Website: macys
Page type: delivery-shipping
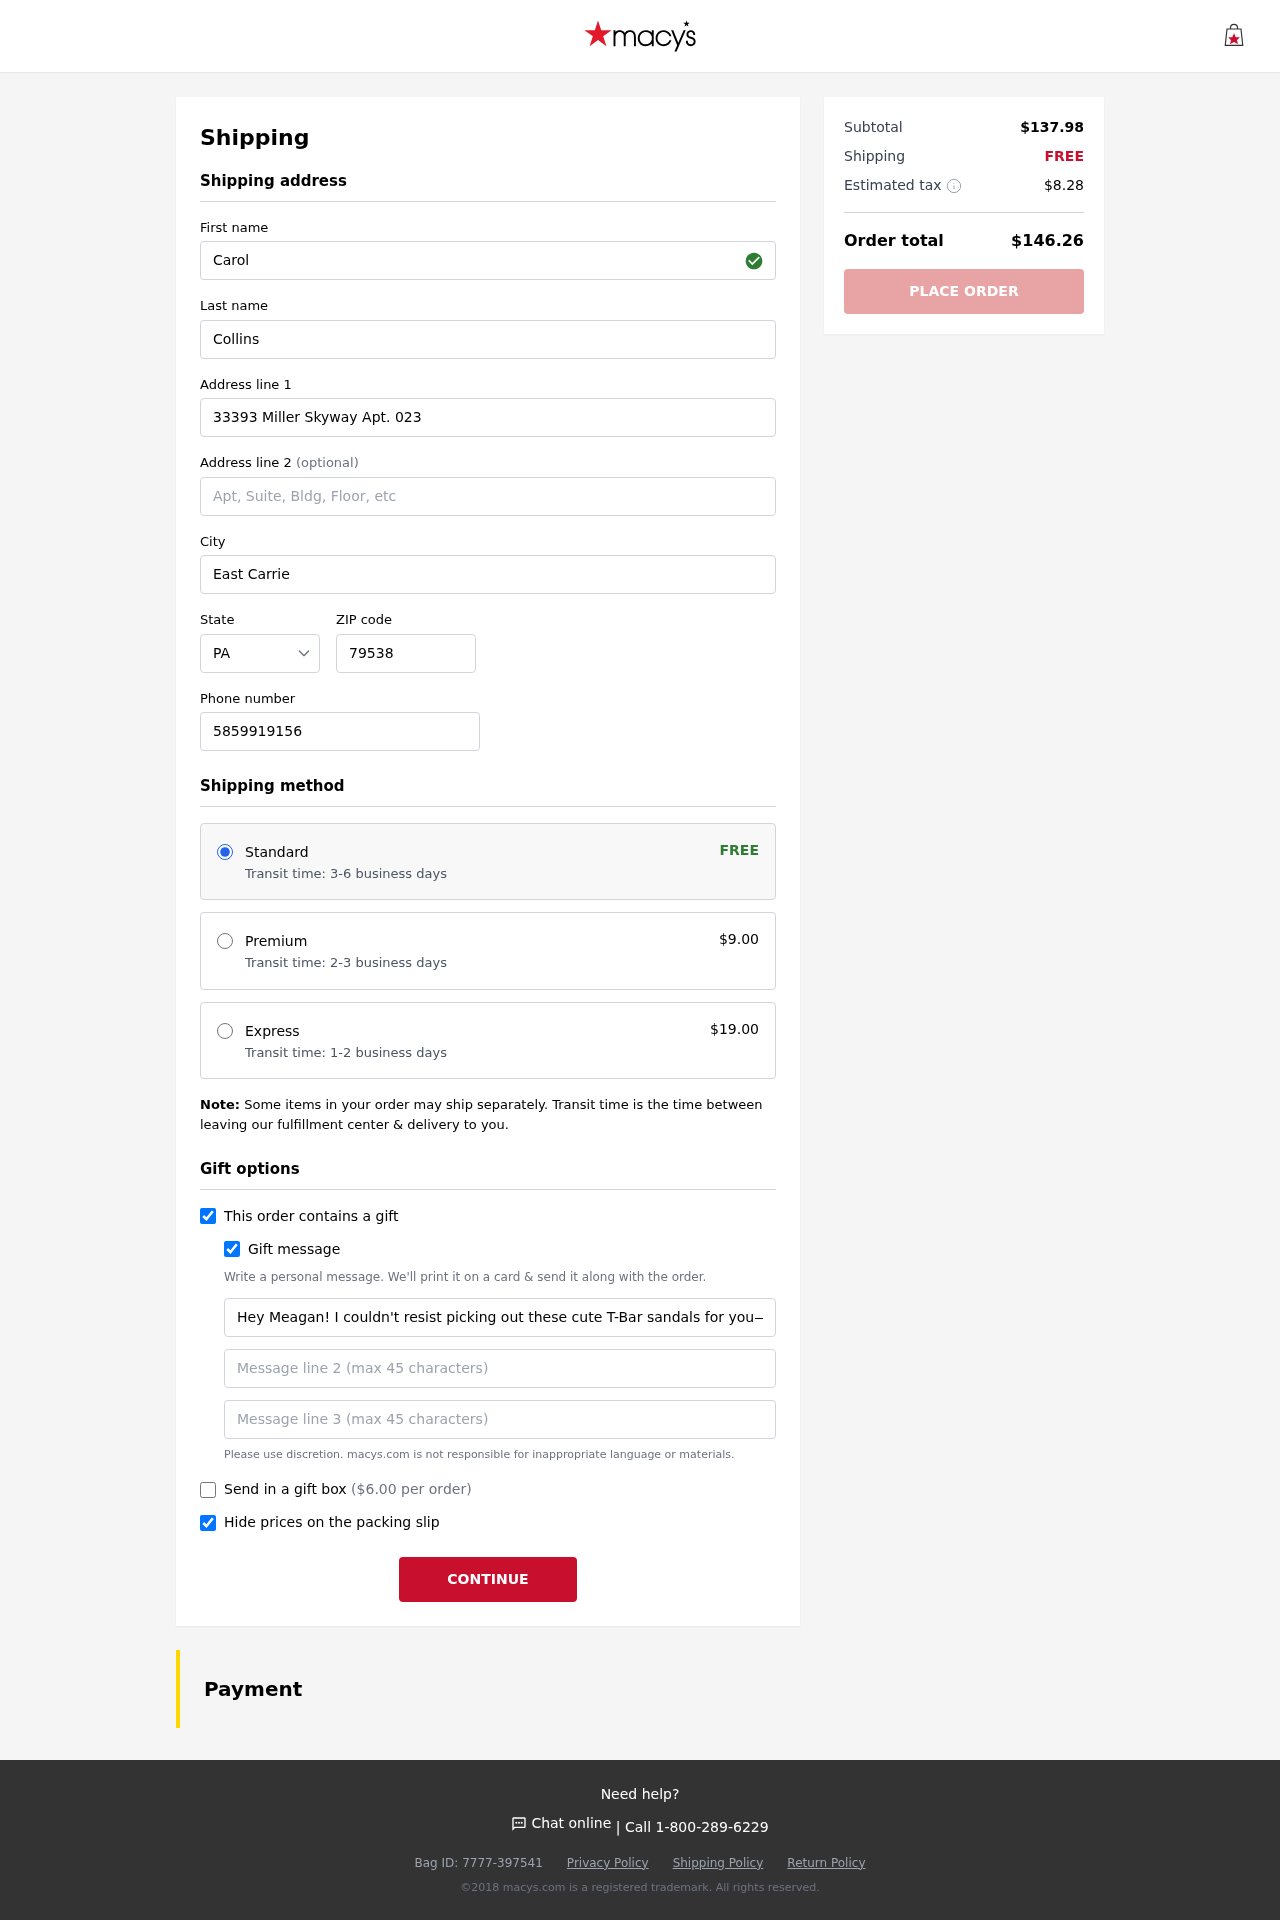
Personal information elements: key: PII_STATE_ABBR
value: PA
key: PII_FIRSTNAME
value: Carol
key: PII_LASTNAME
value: Collins
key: PII_STREET
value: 33393 Miller Skyway Apt. 023
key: PII_CITY
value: East Carrie
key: PII_POSTCODE
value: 79538
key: PII_PHONE
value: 5859919156
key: PII_GIFT_MESSAGE
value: Hey Meagan! I couldn't resist picking out these cute T-Bar sandals for you—I remember you mentioning how much you wanted something stylish for summer outings. Hope they add a little extra sunshine to your days! Carol
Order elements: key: ORDER_SHIPPING_STANDARD
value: Transit time: 3-6 business days
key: ORDER_SHIPPING_COST
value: FREE
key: ORDER_SHIPPING_PREMIUM
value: Transit time: 2-3 business days
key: ORDER_SHIPPING_PREMIUM_PRICE
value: $9.00
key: ORDER_SHIPPING_EXPRESS
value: Transit time: 1-2 business days
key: ORDER_SHIPPING_EXPRESS_PRICE
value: $19.00
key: ORDER_GIFT_BOX_PRICE
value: ($6.00 per order)
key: ORDER_SUBTOTAL
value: $137.98
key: ORDER_SHIPPING_COST2
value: FREE
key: ORDER_TAX
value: $8.28
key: ORDER_TOTAL
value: $146.26